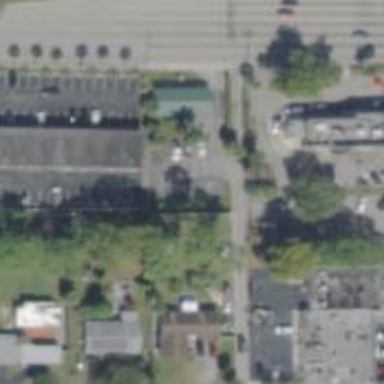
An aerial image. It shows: Alley classified as service road.